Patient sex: M
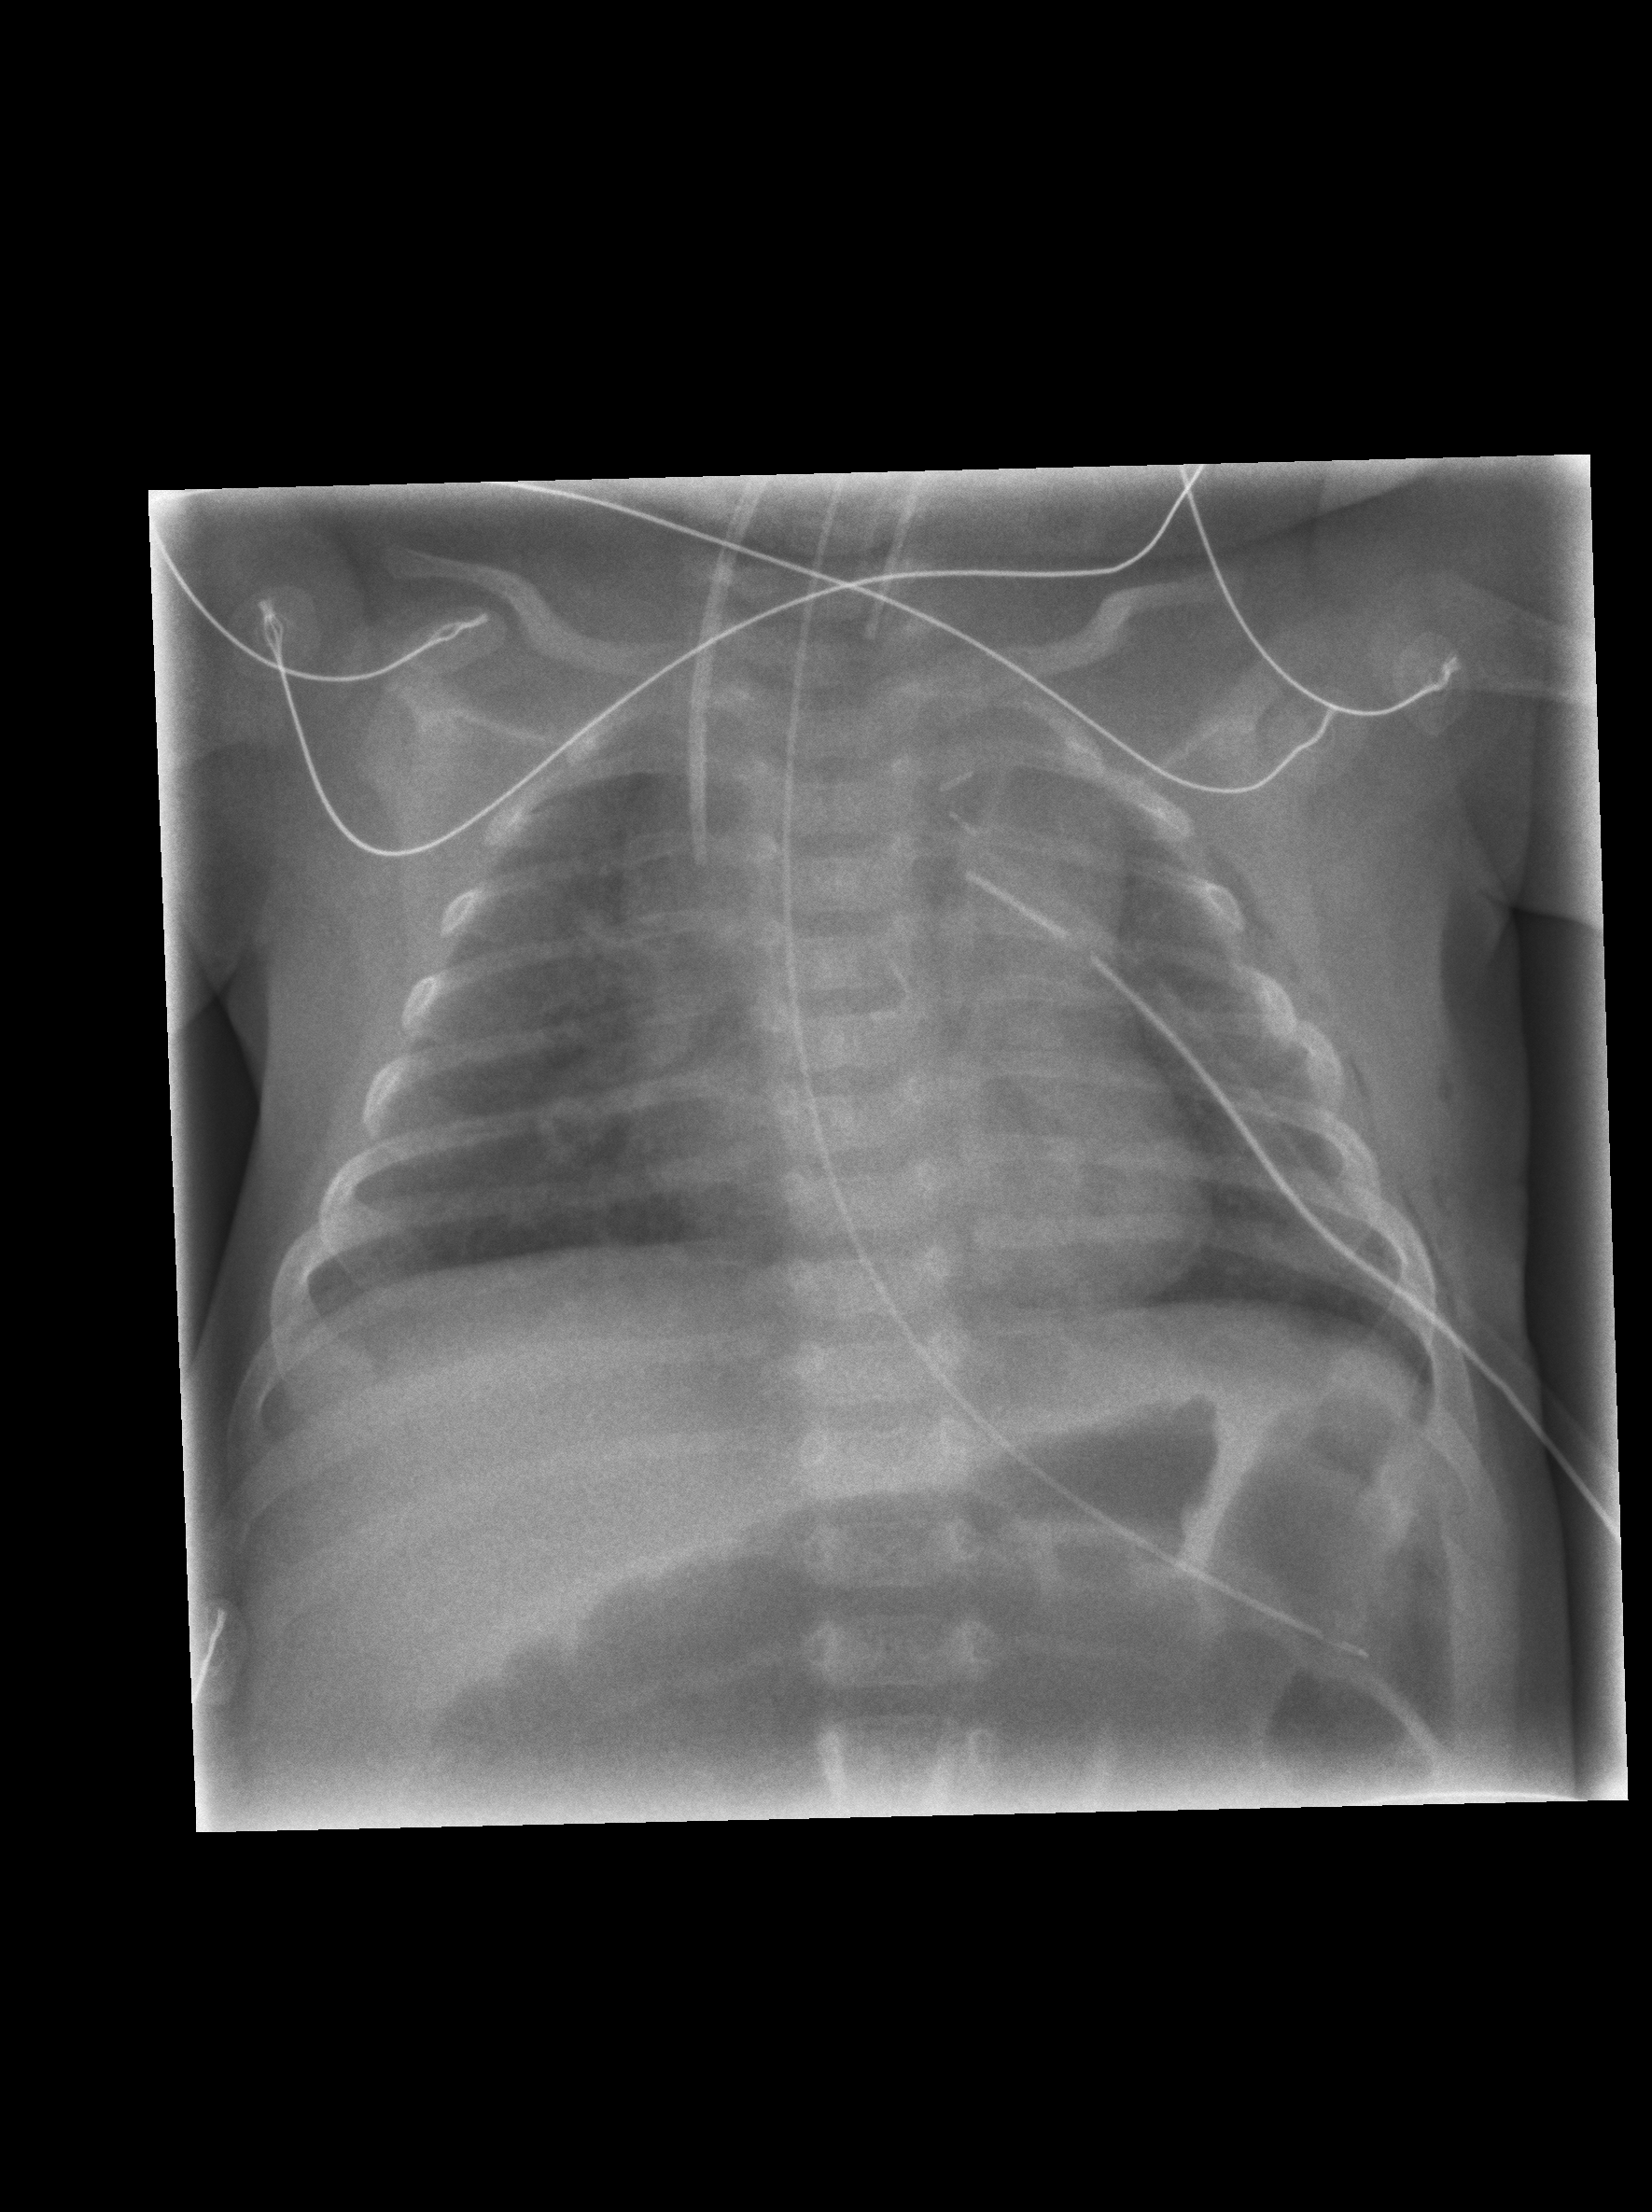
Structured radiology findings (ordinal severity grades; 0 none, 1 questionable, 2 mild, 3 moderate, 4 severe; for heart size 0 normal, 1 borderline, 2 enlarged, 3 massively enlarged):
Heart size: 0
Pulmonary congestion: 0
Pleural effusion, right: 0
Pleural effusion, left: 0
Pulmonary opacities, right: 0
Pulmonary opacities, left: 0
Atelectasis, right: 0
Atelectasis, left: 1